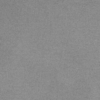
Label: dusty